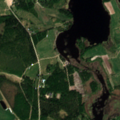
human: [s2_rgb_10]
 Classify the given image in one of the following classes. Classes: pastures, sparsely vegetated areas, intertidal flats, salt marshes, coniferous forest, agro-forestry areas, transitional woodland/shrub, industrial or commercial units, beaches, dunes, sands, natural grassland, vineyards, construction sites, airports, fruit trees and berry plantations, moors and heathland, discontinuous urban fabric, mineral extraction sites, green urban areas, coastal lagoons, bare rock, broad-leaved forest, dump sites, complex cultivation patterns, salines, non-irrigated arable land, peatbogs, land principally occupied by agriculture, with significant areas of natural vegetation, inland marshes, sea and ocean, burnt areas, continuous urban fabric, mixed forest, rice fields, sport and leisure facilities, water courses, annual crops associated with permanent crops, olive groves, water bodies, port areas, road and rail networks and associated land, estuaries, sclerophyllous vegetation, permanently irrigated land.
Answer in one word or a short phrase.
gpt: non-irrigated arable land, land principally occupied by agriculture, with significant areas of natural vegetation, mixed forest, water bodies